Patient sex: F
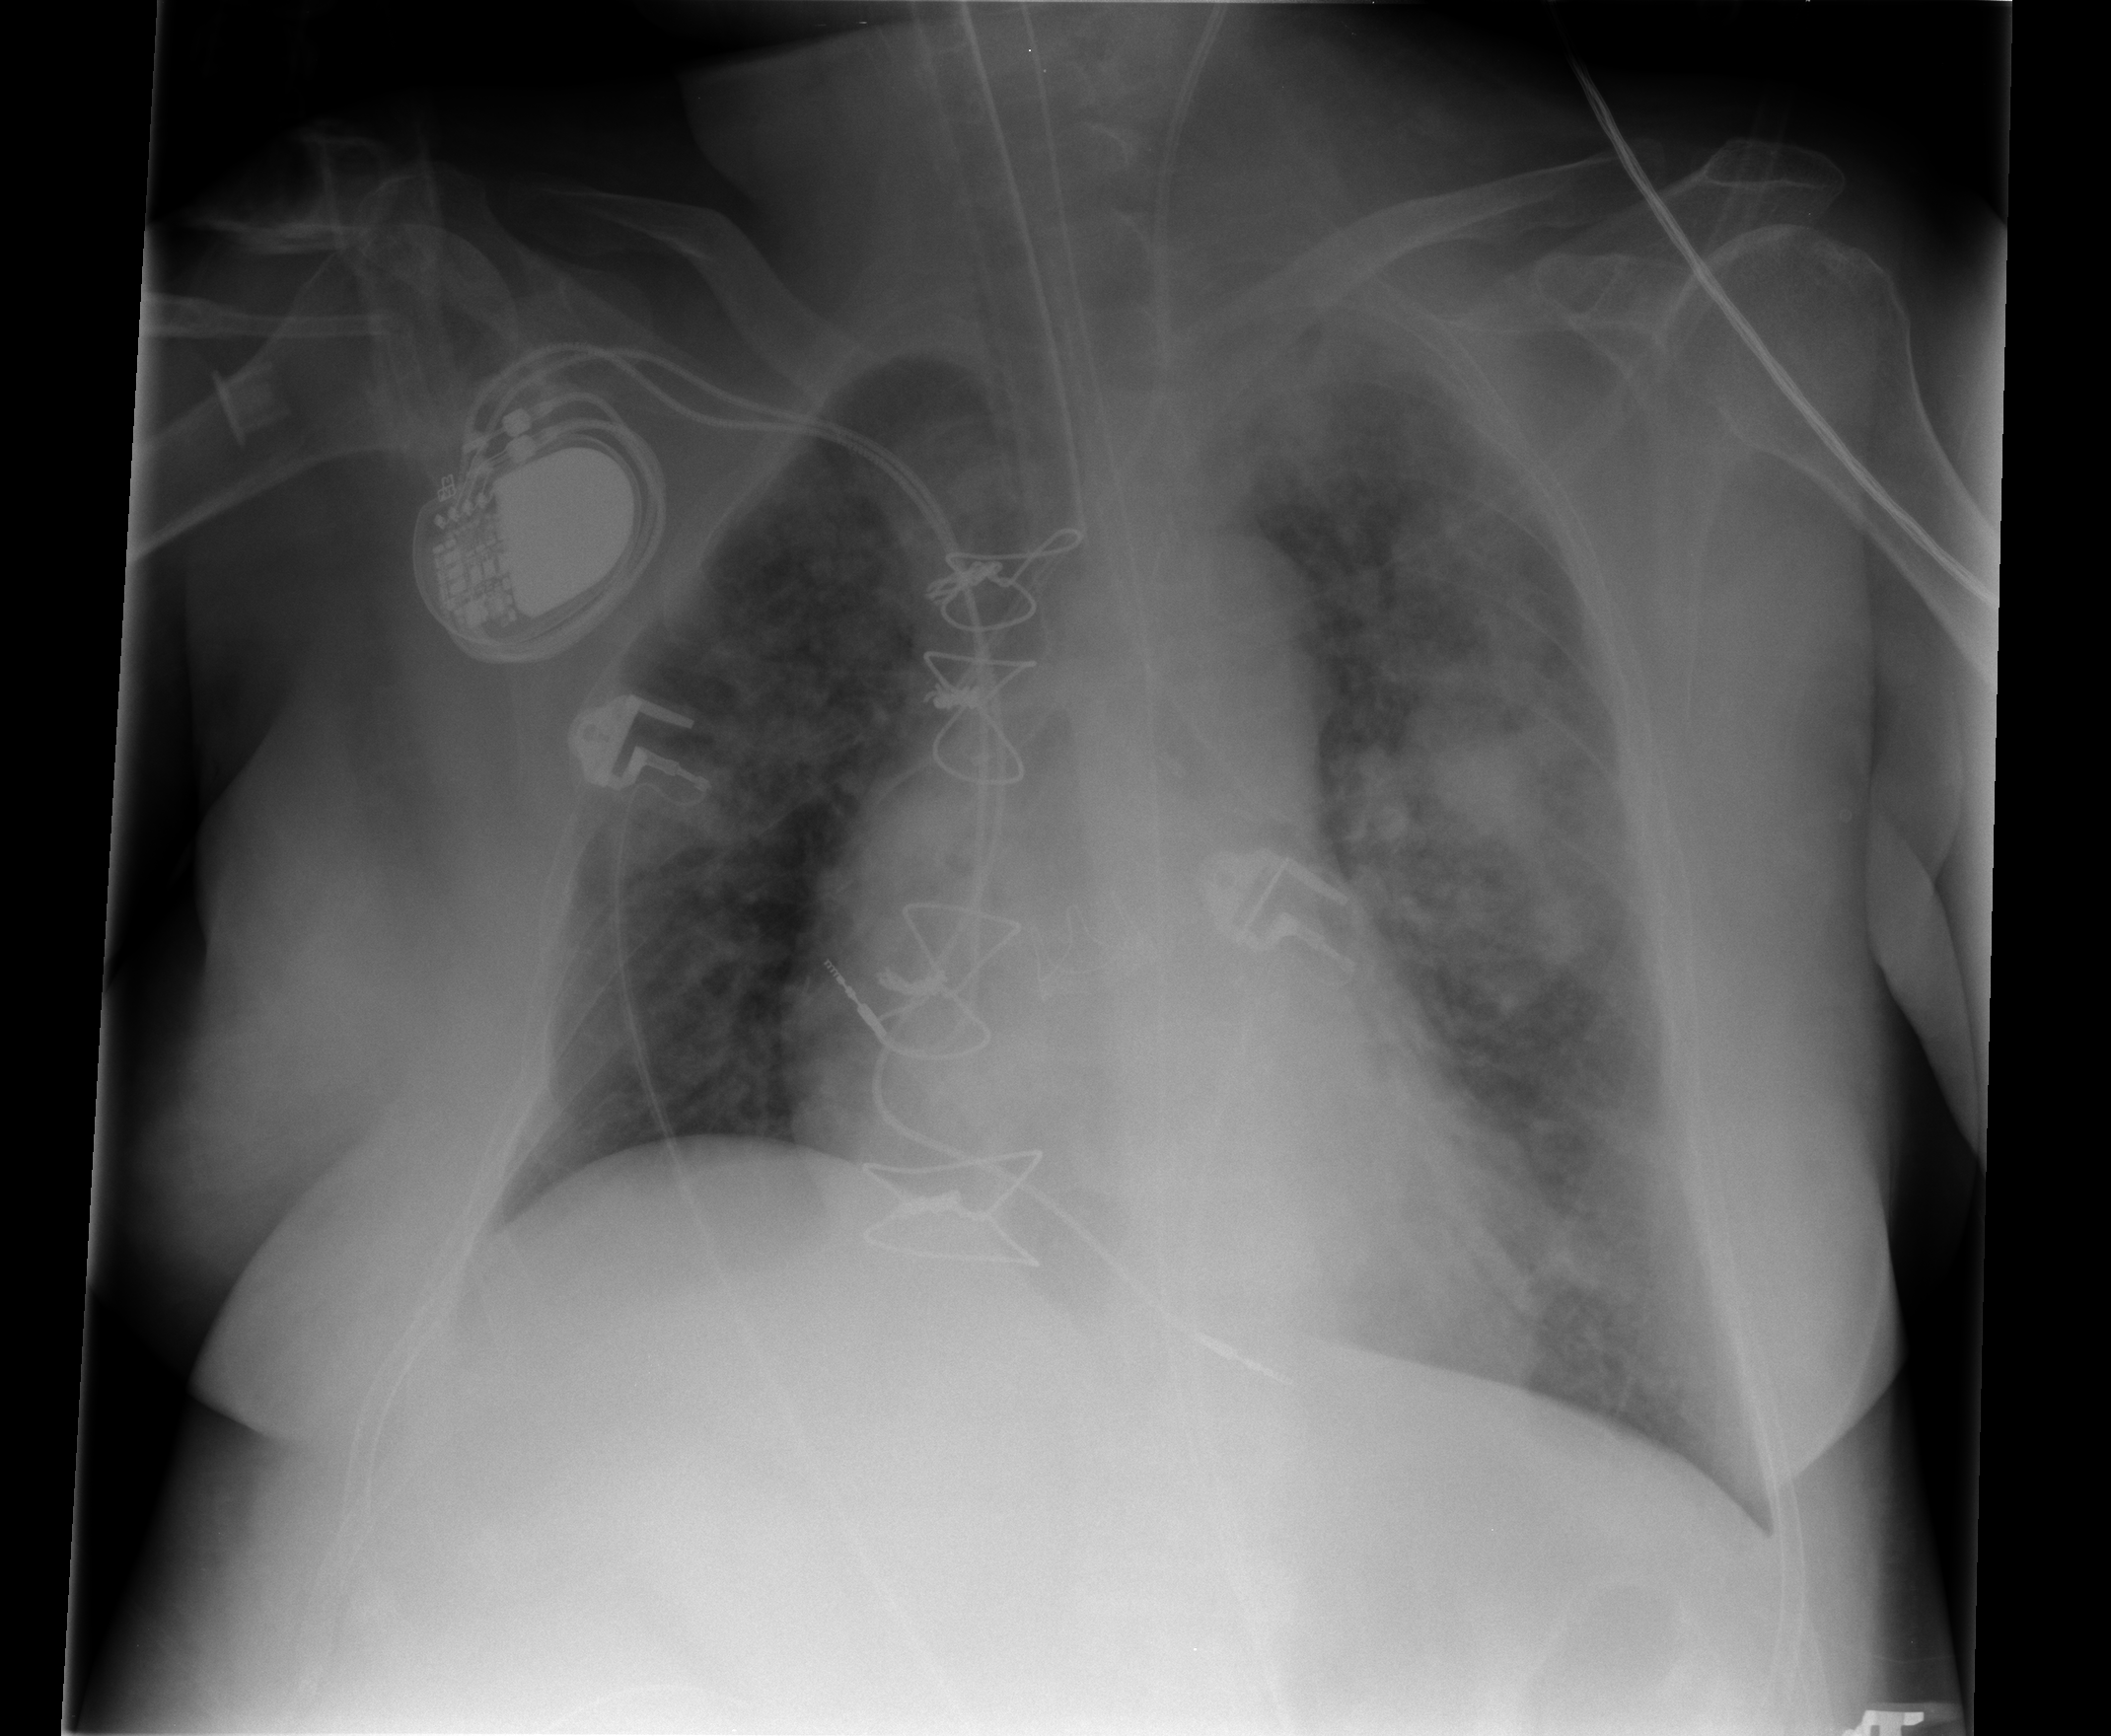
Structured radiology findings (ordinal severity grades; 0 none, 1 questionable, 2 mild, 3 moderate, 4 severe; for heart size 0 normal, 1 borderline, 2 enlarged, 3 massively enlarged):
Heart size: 2
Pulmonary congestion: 3
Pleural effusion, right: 0
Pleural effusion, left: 0
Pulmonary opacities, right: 2
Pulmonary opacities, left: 3
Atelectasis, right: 2
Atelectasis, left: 2